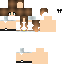
A female human skin with medium skin, wearing brown long hair dressed in a blue tshirt and black pants, featuring a closed mouth.